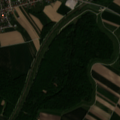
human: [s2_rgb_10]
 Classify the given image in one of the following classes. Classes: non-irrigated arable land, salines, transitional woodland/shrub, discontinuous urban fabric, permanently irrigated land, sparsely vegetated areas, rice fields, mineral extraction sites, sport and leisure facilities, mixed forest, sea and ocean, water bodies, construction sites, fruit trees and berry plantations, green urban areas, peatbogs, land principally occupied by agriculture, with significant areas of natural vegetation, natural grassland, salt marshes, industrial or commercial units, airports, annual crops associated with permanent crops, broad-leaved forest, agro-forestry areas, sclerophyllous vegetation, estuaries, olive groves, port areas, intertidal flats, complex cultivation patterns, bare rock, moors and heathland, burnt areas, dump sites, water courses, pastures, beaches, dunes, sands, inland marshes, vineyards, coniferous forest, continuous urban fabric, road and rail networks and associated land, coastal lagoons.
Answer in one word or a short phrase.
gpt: discontinuous urban fabric, non-irrigated arable land, broad-leaved forest